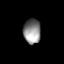
Tissue: prostate
Cell type: Myeloid cells
Senescence score: 0.3232
Nuclear area (px): 419
Mean DAPI intensity: 137.308